Aerial crown-view tile of a tropical tree (Barro Colorado Island, Panama), acquired 20240813:
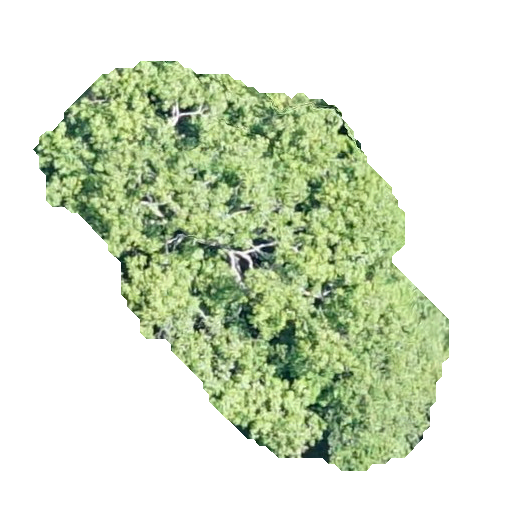
Species: Aiouea montana
GBIF accepted scientific name: Aiouea montana
Crown area: 157.152 m²